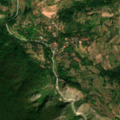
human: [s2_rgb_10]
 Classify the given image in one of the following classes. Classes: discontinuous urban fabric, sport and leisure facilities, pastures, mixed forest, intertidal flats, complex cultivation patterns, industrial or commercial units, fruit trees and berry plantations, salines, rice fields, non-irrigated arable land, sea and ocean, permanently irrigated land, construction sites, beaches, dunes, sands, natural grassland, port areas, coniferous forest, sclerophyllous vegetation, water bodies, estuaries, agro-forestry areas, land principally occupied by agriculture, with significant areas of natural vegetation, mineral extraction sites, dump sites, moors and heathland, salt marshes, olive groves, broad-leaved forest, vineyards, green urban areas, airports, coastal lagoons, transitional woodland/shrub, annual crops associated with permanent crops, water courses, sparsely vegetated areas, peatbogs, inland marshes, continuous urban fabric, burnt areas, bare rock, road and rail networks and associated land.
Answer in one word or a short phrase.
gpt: complex cultivation patterns, land principally occupied by agriculture, with significant areas of natural vegetation, broad-leaved forest, transitional woodland/shrub